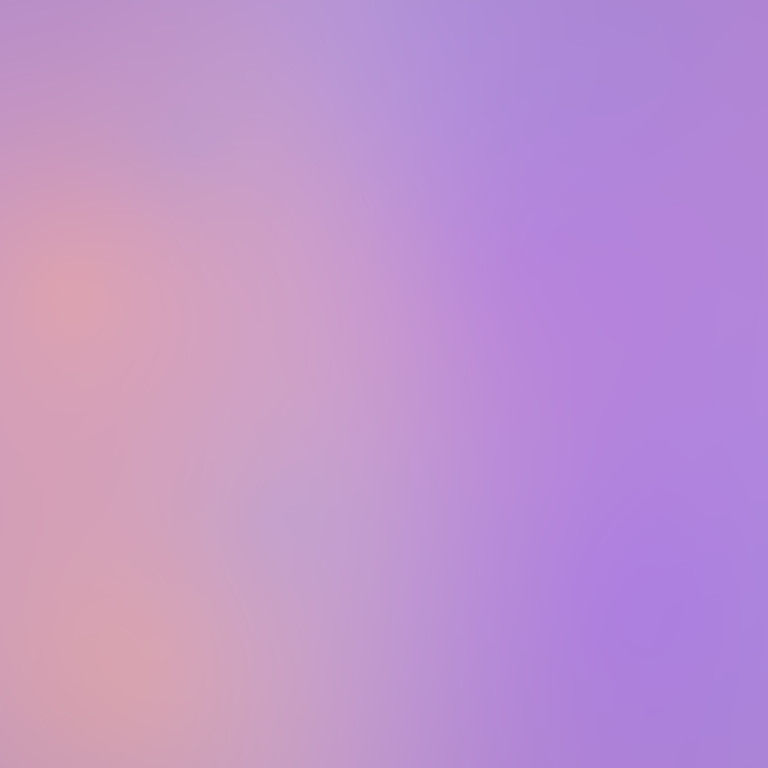
Abstract light effect, smooth gradient from soft lavender to gentle peach, serene atmosphere, diffuse glow, no room, no furniture, no objects.